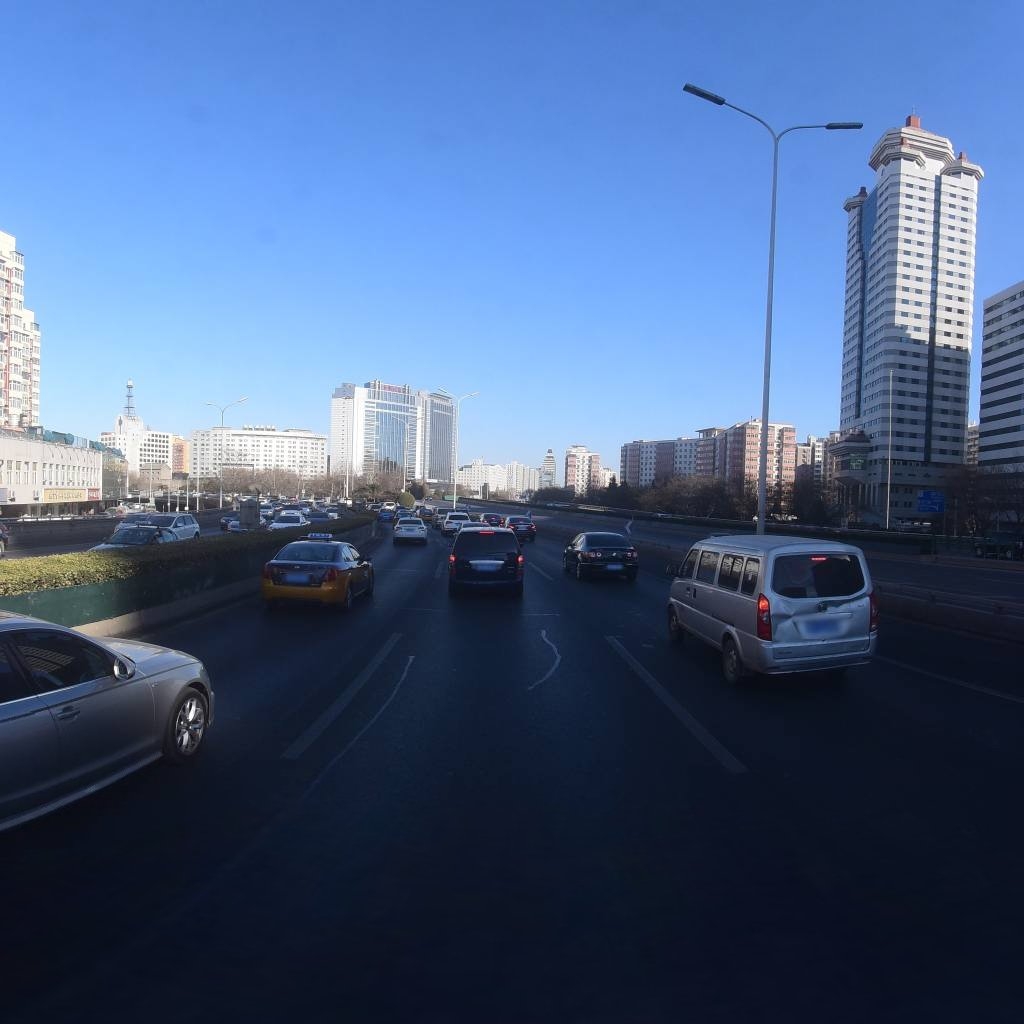
Region: Xicheng
Road damage annotations: transverse patch, longitudinal patch, longitudinal patch, transverse patch